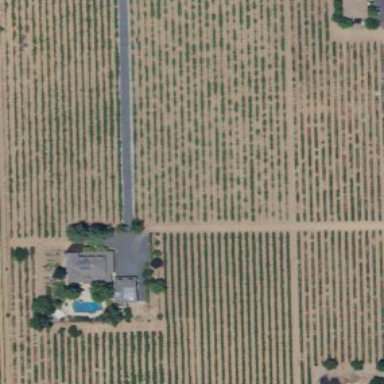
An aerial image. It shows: Vineyard growing grapes.